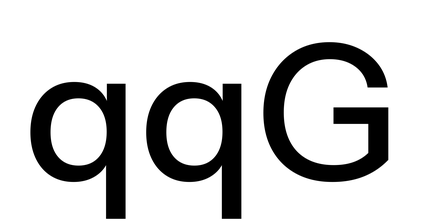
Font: InstrumentSans_Medium